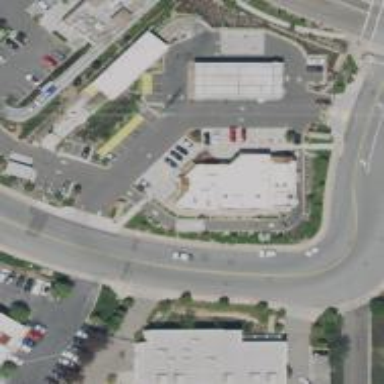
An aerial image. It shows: Convenience shop.